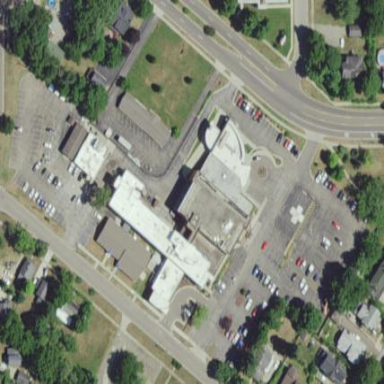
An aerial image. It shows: Healthcare facility identified as hospital.